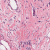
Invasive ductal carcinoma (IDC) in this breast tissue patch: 1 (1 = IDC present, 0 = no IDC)